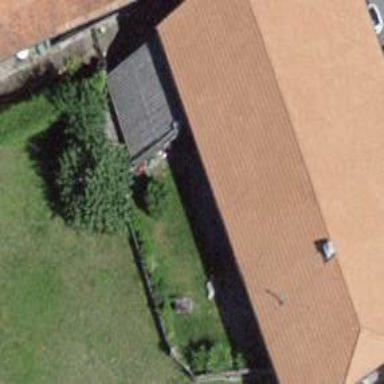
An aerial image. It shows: Farm building.